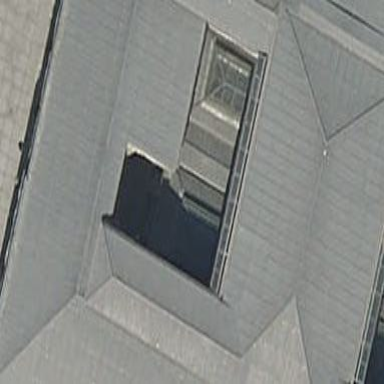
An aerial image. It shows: Part of building with flat metal sheet roof. The building is gray in color.